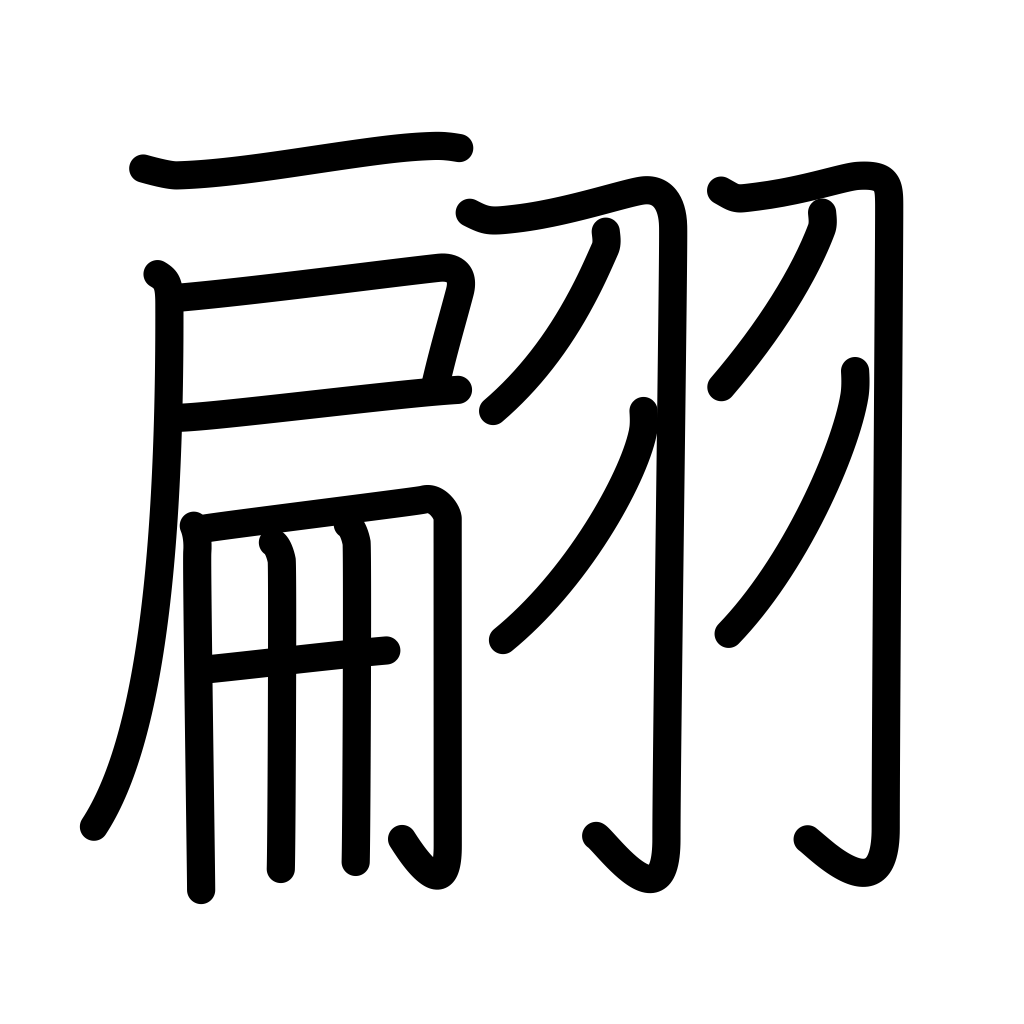
Meaning: fluttering of flag